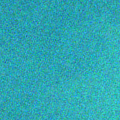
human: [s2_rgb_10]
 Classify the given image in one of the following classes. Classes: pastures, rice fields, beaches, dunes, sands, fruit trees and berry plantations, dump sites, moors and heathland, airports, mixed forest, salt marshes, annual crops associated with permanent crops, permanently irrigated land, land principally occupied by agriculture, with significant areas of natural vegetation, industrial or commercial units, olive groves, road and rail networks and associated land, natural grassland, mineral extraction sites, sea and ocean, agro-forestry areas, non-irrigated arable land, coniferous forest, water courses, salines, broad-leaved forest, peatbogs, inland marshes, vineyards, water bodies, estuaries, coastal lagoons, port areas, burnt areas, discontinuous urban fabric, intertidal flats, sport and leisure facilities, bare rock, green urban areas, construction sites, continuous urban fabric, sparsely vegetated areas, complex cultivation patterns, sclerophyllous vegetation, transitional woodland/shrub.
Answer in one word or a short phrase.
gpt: sea and ocean